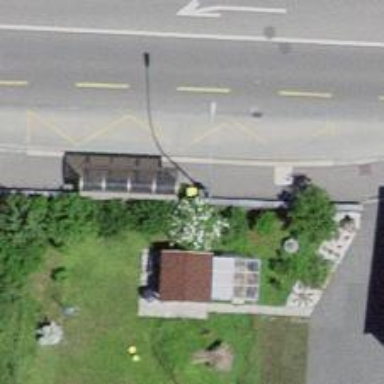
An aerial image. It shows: Post box is visible.